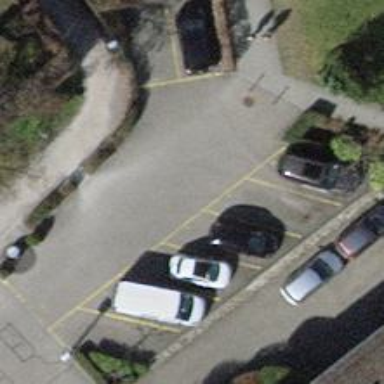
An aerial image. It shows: Street side parking area.